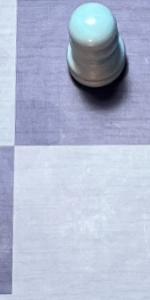
Label: Empty